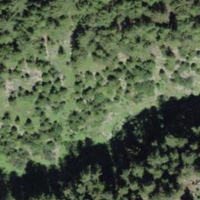
EUNIS habitat code: 44
Species observed at this site:
Neottia nidus-avis